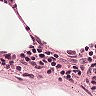
Metastatic tissue present: no